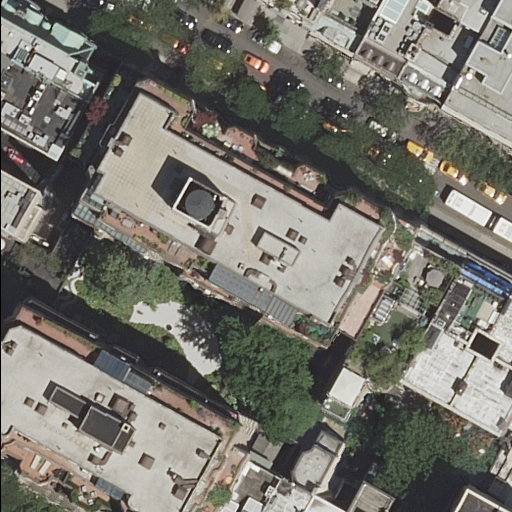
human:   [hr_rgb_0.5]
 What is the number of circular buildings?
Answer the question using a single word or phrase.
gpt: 0

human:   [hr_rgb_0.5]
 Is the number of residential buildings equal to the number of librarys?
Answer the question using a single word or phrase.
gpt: no

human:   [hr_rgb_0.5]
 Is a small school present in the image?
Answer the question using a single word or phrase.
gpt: yes

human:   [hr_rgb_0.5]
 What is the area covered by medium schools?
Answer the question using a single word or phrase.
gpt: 0m2

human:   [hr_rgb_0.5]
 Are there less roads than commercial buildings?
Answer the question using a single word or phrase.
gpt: yes

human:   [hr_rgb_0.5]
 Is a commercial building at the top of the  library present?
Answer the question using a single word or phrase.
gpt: no

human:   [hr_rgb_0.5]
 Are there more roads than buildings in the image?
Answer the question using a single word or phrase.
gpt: no

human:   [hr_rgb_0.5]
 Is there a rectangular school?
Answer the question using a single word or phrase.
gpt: yes

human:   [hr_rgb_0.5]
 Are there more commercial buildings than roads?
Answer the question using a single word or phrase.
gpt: yes

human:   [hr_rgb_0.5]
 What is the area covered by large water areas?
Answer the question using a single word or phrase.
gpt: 0m2

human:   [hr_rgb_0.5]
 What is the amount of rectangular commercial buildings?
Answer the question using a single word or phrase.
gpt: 3

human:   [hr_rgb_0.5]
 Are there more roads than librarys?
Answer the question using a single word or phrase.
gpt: no

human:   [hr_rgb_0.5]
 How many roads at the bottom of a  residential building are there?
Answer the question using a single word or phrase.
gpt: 1

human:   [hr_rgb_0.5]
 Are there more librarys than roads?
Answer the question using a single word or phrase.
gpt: no

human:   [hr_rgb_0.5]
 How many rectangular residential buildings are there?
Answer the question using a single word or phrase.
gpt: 4

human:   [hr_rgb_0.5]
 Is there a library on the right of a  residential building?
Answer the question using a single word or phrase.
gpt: yes

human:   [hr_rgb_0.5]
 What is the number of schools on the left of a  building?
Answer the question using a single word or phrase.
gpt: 1

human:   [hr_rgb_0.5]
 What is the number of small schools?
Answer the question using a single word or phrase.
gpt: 1

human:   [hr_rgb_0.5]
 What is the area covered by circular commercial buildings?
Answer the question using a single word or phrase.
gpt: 0m2

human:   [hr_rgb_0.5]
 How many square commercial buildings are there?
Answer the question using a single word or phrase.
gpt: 0

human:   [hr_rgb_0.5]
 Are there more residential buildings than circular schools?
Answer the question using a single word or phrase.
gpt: yes

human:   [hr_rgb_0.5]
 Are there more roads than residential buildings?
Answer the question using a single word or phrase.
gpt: no

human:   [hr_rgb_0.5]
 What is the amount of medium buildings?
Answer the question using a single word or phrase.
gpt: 9

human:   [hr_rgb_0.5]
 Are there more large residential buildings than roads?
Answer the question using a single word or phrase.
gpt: yes

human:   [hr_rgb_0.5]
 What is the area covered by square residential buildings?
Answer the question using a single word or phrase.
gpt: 0m2

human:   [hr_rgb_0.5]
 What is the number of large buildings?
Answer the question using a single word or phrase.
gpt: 2

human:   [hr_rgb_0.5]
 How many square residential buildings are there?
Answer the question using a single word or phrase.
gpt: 0

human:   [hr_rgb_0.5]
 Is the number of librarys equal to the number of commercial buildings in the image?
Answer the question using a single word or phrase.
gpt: no

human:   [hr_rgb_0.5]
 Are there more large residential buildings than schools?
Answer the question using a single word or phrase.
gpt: yes

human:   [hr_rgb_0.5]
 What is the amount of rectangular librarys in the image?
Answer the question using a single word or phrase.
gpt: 1

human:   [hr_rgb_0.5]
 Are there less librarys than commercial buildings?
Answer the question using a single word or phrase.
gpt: yes

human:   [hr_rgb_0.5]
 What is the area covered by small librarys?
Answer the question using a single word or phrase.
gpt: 5m2

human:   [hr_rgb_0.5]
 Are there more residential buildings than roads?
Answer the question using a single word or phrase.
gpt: yes

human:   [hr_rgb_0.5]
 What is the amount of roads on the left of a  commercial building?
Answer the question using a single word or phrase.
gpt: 0

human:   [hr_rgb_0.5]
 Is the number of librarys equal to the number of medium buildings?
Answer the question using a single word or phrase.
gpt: no

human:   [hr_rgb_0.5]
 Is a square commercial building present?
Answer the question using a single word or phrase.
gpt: no